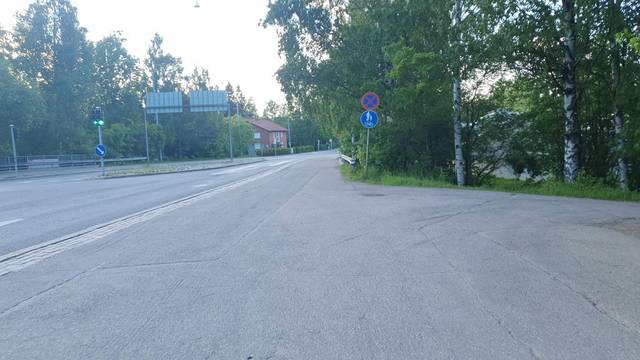
Region: Finland
Coordinates: 60.242, 24.927